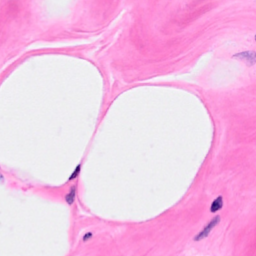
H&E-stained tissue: Breast